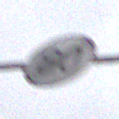
Verkehrszeichen: EndeGeschwindigkeit80
Umgebung: Outdoor, RoadRail
Tageszeit: Midday
Wetter: Overcast
Licht: Natural
Jahreszeit: NotSpecified
Kontrast: LowContrast